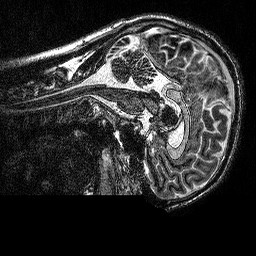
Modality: MP2RAGE
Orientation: sagittal
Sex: male
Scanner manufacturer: siemens
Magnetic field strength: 3 T
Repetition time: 5 s
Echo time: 0.00292 s